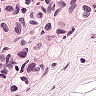
Metastatic tissue present: yes